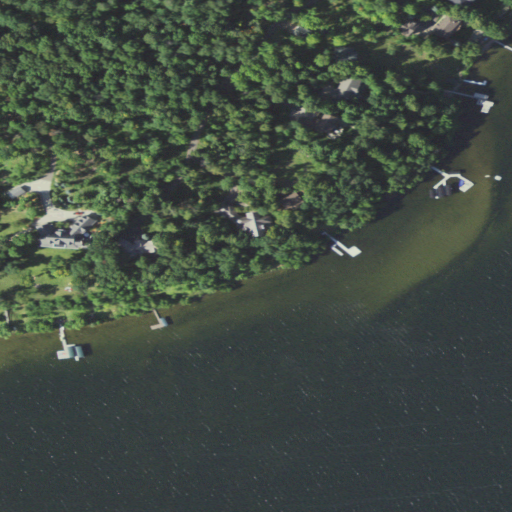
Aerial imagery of cliff(s) in Minnesota named Dutchmans Bluff containing open water, deciduous forest, open development, mixed forest, pasture, herbaceous wetlands, low intensity development, grassland, medium intensity development, and woody wetlands